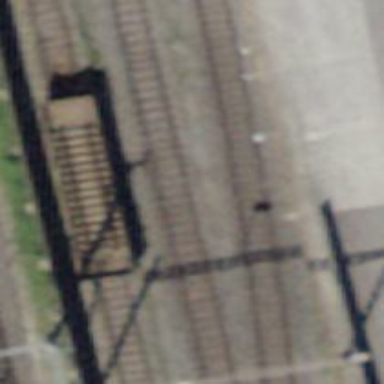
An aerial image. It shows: Single-track railway spur.